Question: I'm trying to insert values from a drop down list to my database table
it's actually register but shows only two letters as you can see in the picture.

'''
<form method="post" action="#" role="login" id="formID" >
<select name="states" id="state" required class="form-control input-lg">
<option value="" selected="selected">select an option</option>
<option value="AL">ADRAR</option>
<option value="AK">AIN DEFLA </option>
</select>
</form>
$servername = "localhost";
$username = "root";
$password = "";
$db_name = "me";
mysql_connect($servername,$username,$password);
mysql_select_db($db_name);
$uwilaya = $_POST ['states'];
$sql = "INSERT INTO userz (wilaya) VALUES ('$uwilaya')";
if($_POST['submit']) {
$query = mysql_query($sql);
}
'''
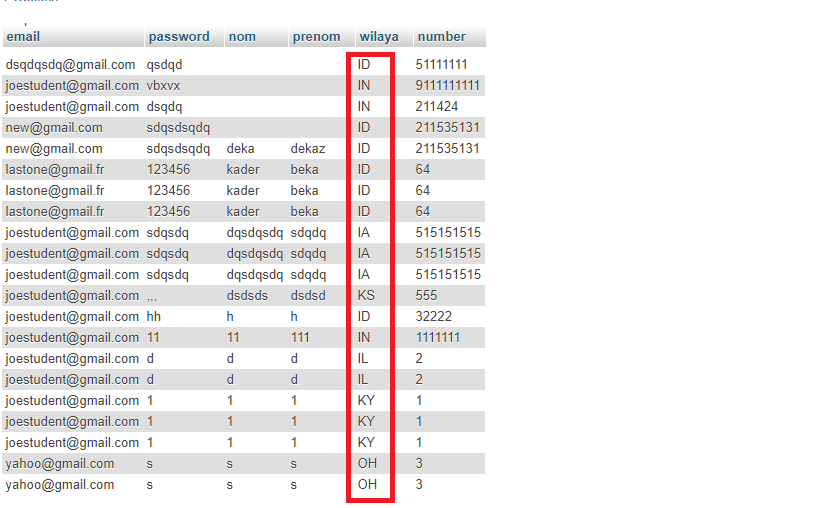
Answer: The 'value' attribute of the option is what is submitted to PHP. If you want the whole word you should put that as your value!